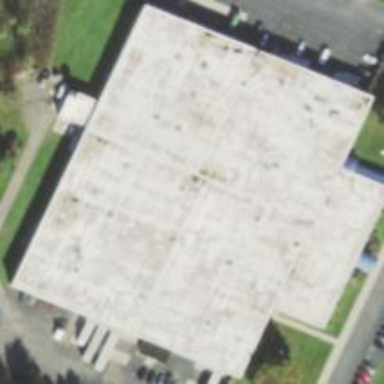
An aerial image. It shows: Commercial building.